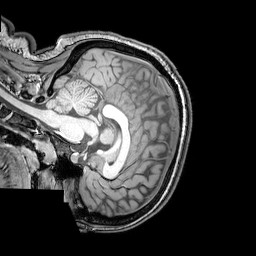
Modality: T1w
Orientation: sagittal
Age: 21
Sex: female
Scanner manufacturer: philips
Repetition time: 0.008352 s
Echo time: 0.00387 s